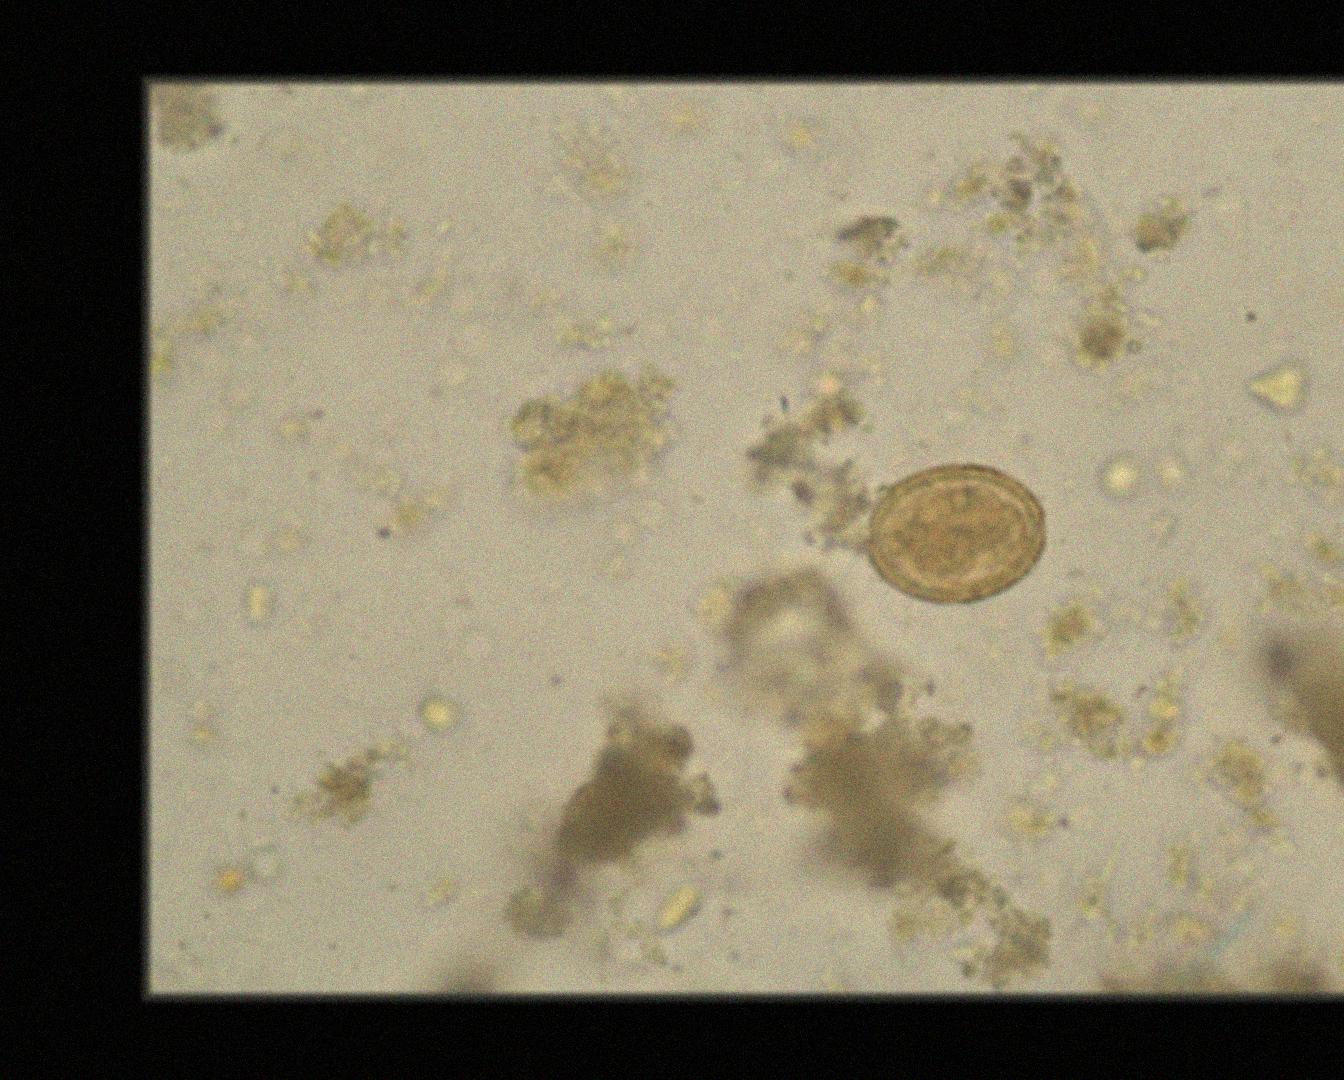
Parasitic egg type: Ascaris lumbricoides